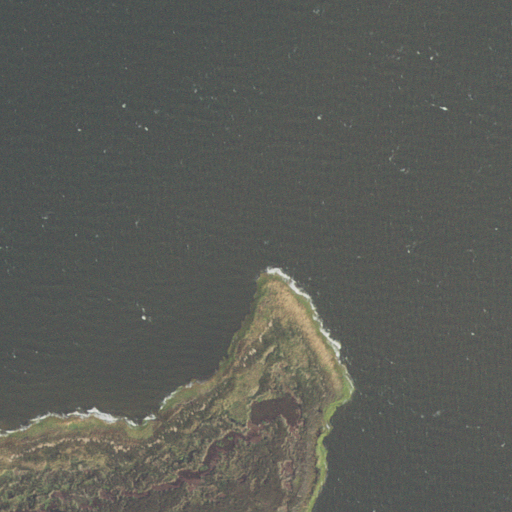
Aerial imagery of cape in North Carolina named Long Bay Point containing open water and herbaceous wetlands